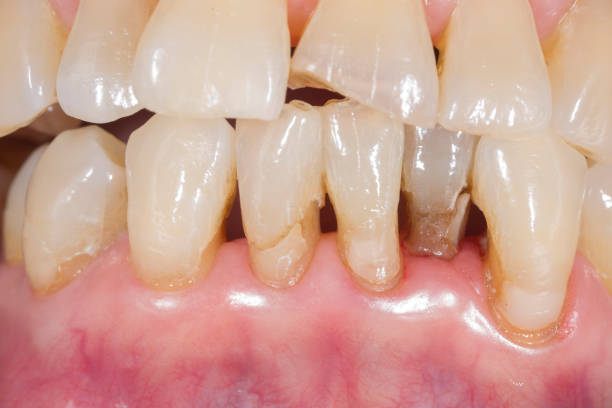
Condition: Caries